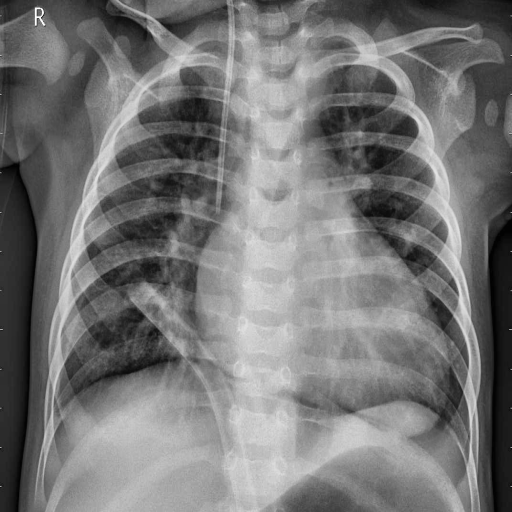
Finding: PNEUMONIA